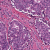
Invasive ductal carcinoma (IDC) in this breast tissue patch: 1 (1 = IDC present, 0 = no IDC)